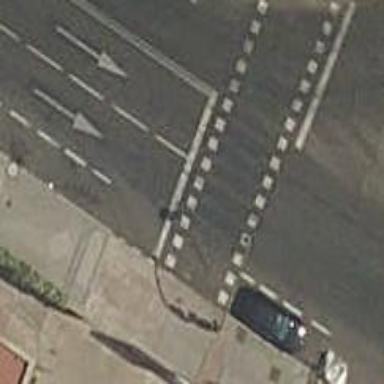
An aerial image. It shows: Road with traffic signals at crossing.